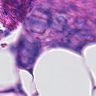
Metastatic tissue present: yes